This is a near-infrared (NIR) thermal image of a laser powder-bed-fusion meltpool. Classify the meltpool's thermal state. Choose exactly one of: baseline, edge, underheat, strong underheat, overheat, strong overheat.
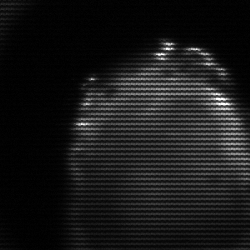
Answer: edge